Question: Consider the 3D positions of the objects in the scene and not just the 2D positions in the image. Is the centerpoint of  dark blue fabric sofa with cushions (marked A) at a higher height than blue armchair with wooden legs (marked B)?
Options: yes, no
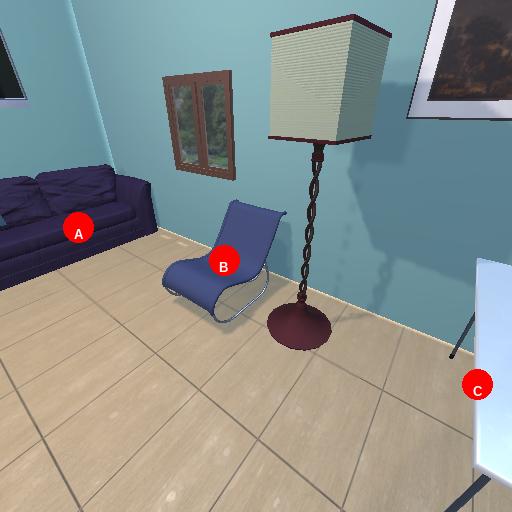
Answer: yes